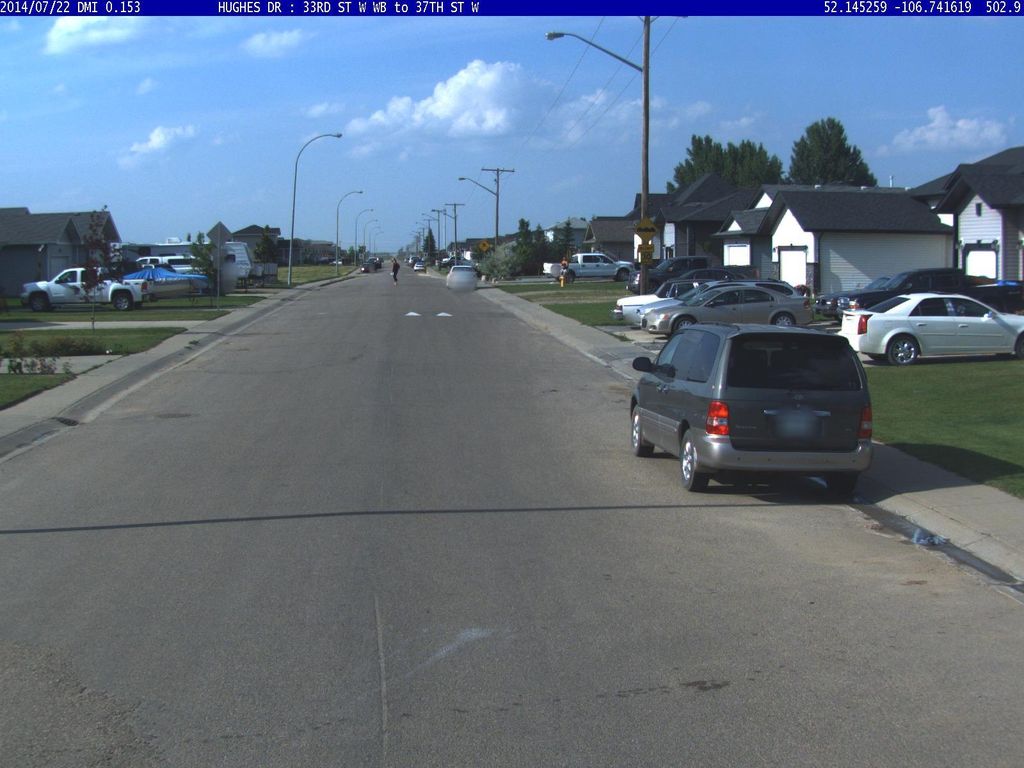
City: saskatoon